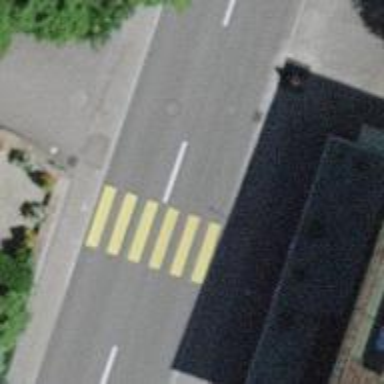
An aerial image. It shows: Zebra crossing on the road.